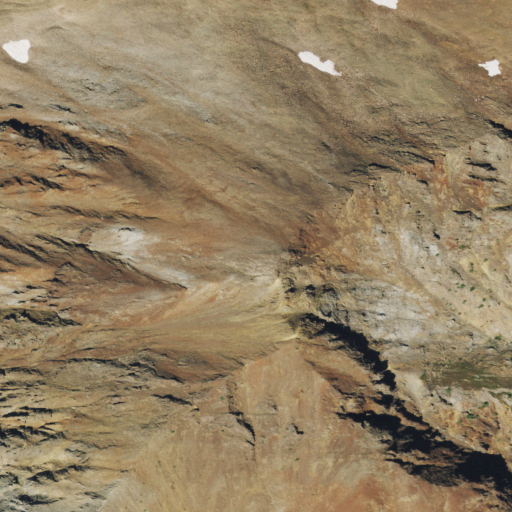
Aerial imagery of mountain in Colorado named Ruffner Mountain containing barren land, evergreen forest, and grassland